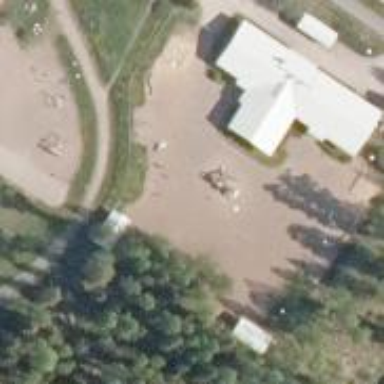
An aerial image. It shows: Kindergarten.